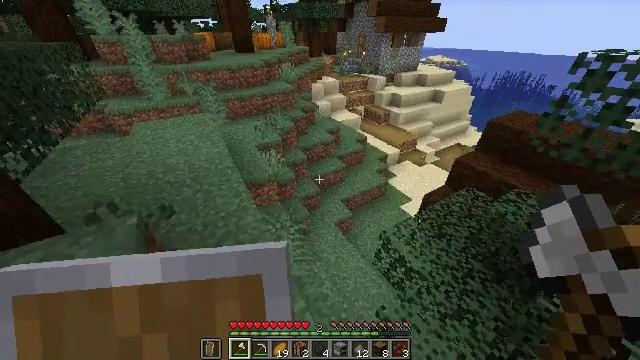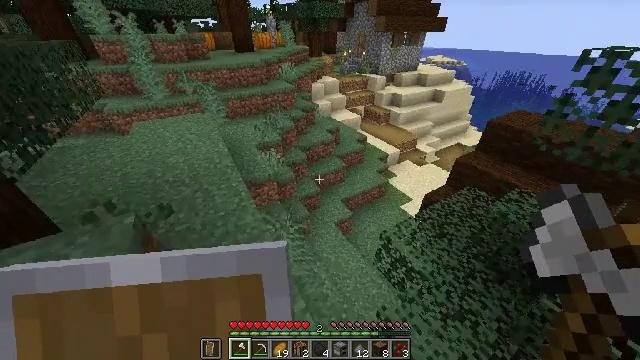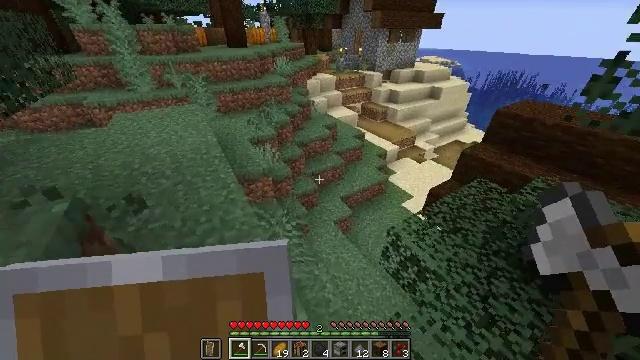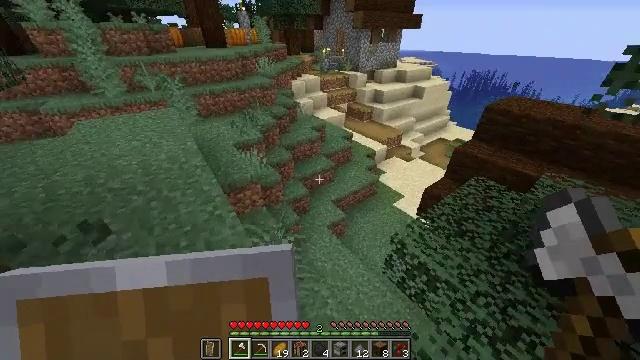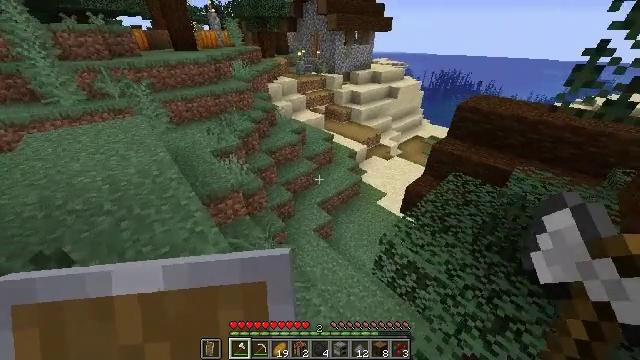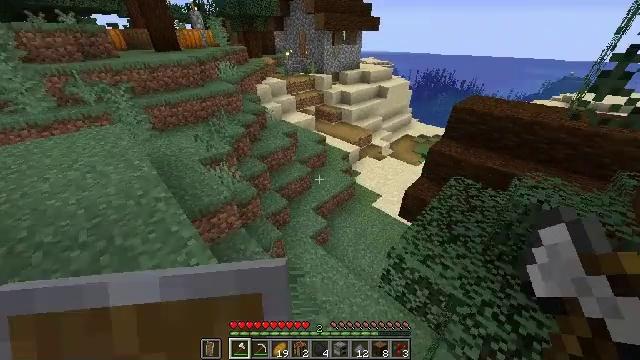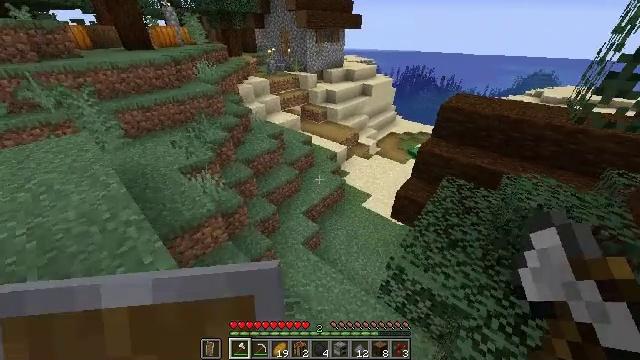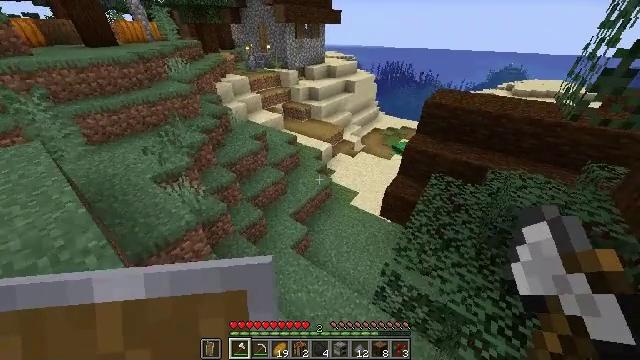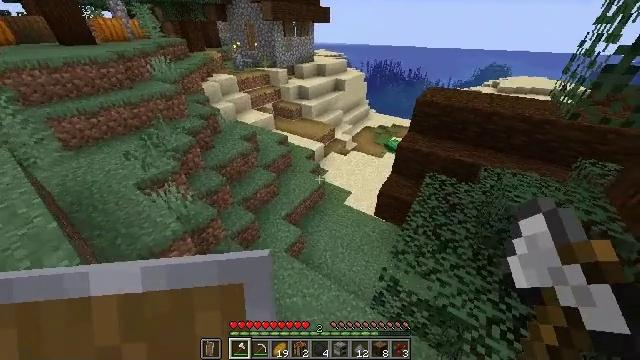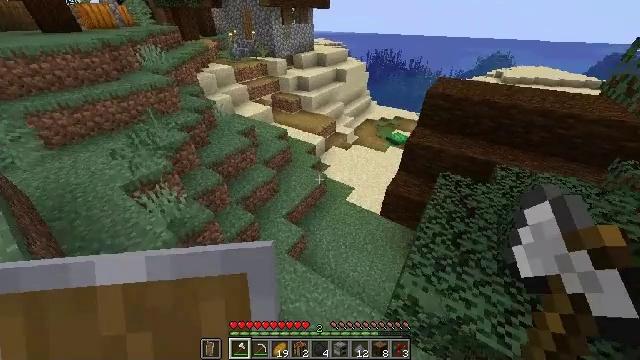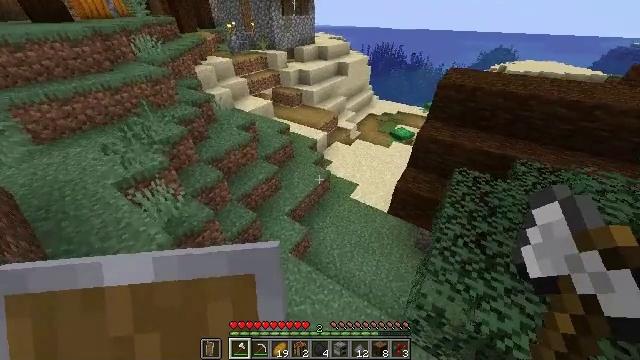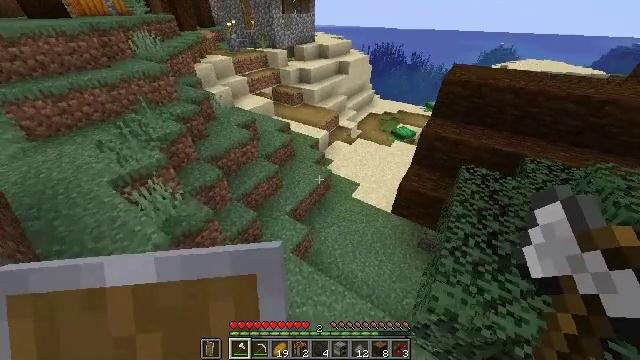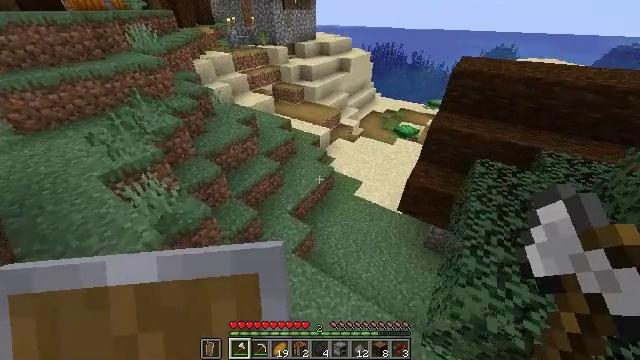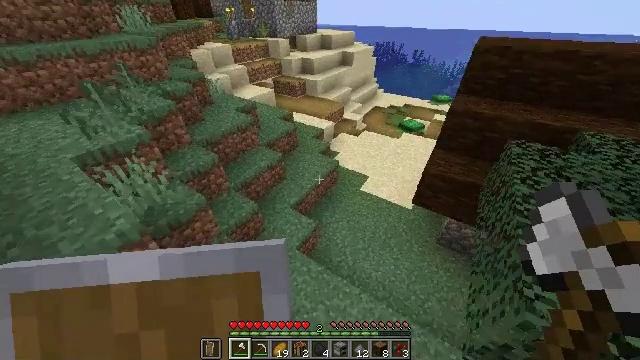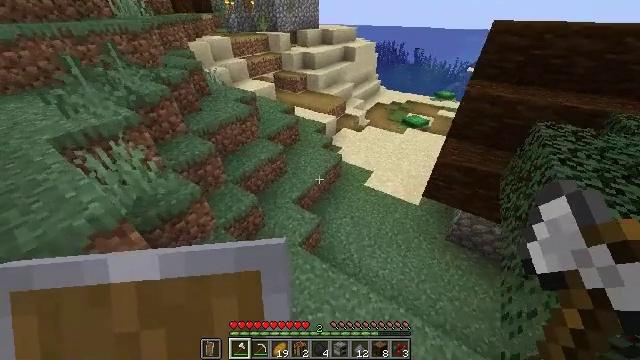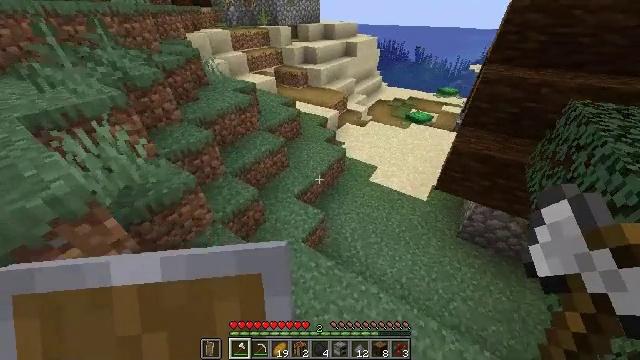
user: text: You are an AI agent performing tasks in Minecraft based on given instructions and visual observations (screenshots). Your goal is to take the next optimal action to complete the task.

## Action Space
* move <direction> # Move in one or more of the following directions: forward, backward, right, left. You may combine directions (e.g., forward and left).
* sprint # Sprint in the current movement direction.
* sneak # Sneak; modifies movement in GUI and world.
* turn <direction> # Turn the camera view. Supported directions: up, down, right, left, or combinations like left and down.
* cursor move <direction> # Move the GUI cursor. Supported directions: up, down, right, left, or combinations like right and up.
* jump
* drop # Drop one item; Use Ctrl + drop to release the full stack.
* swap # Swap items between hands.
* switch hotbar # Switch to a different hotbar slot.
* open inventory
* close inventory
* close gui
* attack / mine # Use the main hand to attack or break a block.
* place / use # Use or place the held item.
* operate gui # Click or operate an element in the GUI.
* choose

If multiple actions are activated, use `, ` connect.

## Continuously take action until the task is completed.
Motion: motion action
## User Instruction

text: Take down the purple bed.
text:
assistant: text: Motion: move forward and move left, sprint
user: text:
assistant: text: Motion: move forward and move left, sprint, turn right
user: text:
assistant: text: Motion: move forward and move left, sprint, turn right
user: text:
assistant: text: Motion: move forward and move left, sprint, turn right
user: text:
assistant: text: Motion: move forward, sprint, turn right
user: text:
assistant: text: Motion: move forward, sprint, turn right
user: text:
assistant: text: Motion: move forward, sprint, turn right
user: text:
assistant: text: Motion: move forward, sprint, turn right
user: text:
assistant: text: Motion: move forward and move left, sprint, turn down
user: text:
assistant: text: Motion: move forward and move left, sprint, turn down
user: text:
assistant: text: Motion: move forward and move left, sprint
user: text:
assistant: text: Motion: move forward and move left, sprint
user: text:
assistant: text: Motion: move forward and move left, sprint
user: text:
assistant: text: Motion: move forward and move left, sprint
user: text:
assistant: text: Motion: move forward and move left, sprint
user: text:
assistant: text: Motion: move forward, sprint, turn right
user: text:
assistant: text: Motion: move forward, sprint, turn right and up
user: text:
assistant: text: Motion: move forward, sprint, turn right and up
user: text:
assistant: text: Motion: move forward, sprint, turn right and up
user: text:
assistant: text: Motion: move forward, sprint, turn right and up
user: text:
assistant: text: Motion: move forward, sprint
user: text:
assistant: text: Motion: move forward, sprint
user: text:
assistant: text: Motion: move forward and move left, sprint, turn right
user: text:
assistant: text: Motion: move forward and move left, sprint, turn right and up
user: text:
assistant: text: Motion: move forward and move left, sprint, turn right and up
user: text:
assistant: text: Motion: move forward and move left, sprint, turn right and up
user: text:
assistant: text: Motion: move forward and move left, sprint, turn right
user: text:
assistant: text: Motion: move forward and move left, sprint, turn right and up
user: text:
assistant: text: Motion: move forward and move left, sprint, turn right and up
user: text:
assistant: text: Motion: move forward and move left, sprint, turn right and up